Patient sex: M
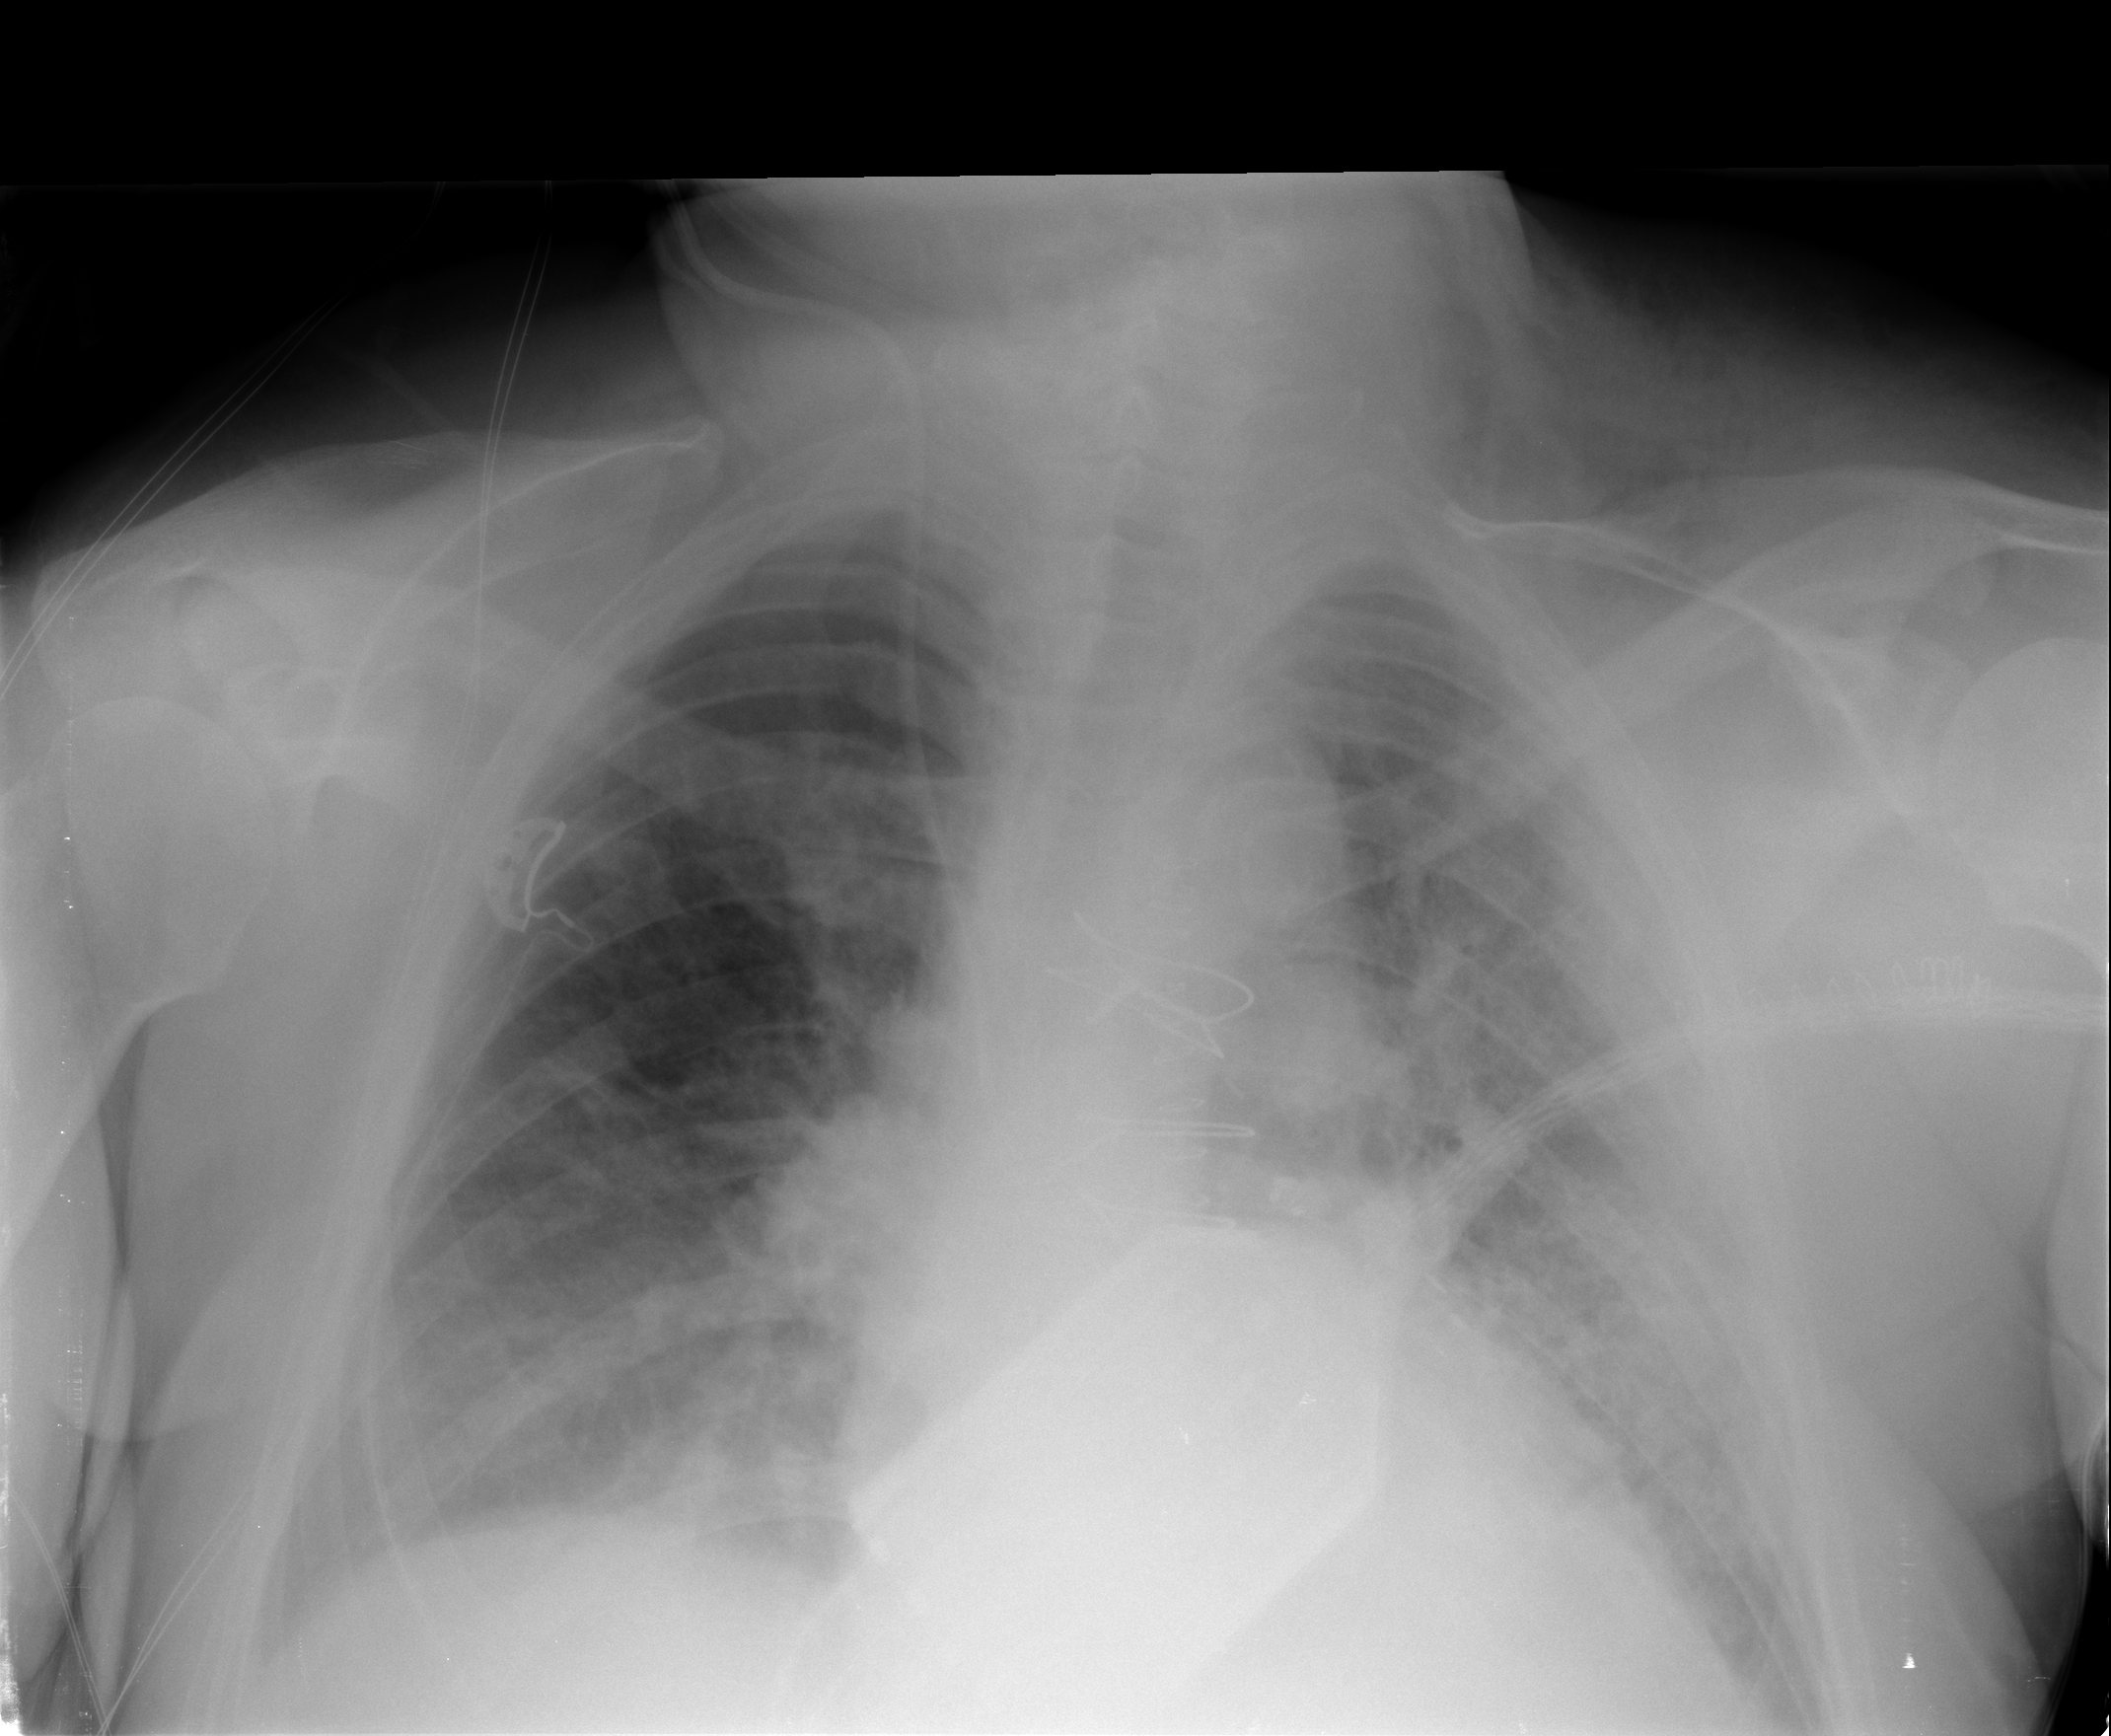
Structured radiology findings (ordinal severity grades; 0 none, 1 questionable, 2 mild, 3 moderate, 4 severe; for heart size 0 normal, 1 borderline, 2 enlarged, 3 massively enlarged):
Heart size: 0
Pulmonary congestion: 0
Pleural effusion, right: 1
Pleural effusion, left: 1
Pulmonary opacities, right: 2
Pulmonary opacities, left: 3
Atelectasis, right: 2
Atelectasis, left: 2